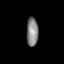
Tissue: lung
Cell type: Myeloid cells
Senescence score: 0.213
Nuclear area (px): 335
Mean DAPI intensity: 130.633